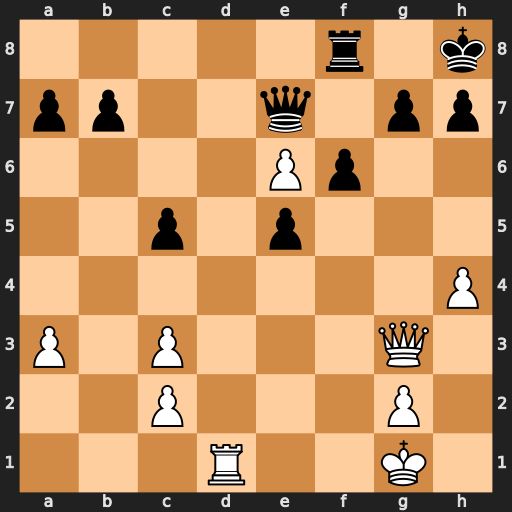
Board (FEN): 5r1k/pp2q1pp/4Pp2/2p1p3/7P/P1P3Q1/2P3P1/3R2K1
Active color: w
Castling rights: -
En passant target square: -
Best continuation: Rd7 Qxd7 exd7